Field crop: maize
Growth stage: 2
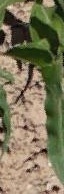
Species: maize